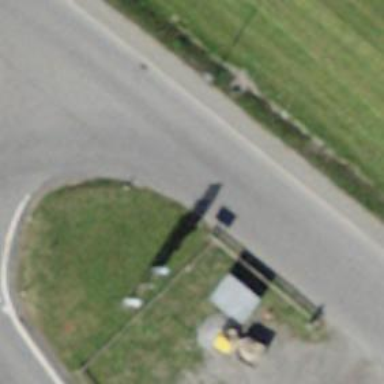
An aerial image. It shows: Asphalt road classified as tertiary.